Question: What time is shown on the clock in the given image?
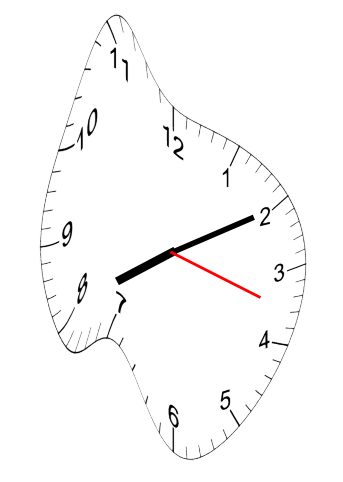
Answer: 08:10:18